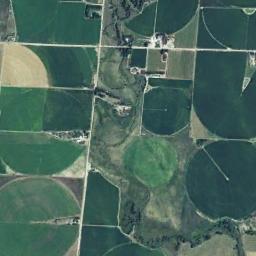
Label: circular_farmland